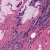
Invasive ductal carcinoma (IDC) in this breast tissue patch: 0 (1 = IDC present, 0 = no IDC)